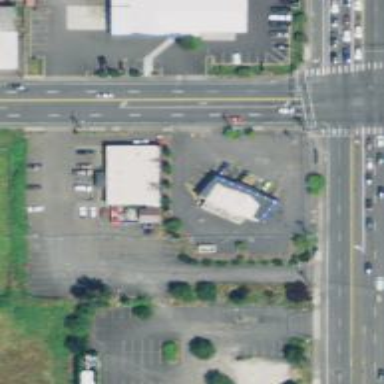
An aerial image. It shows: Convenience shop.